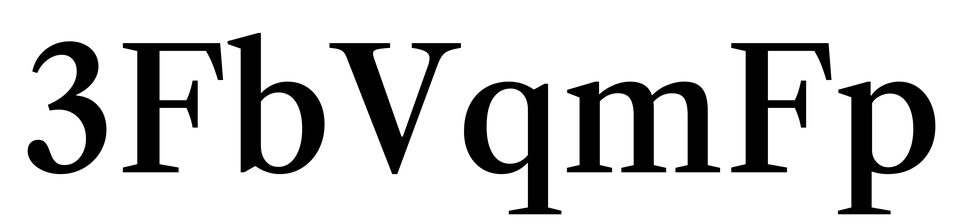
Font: LibreCaslonText_Medium